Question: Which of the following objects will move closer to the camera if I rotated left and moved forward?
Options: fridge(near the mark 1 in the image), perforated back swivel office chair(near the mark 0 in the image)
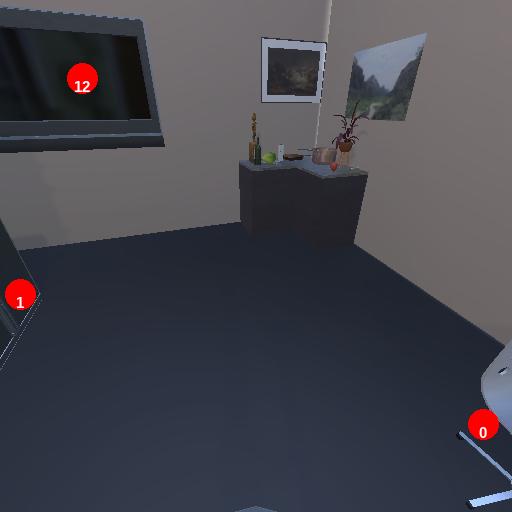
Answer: fridge(near the mark 1 in the image)